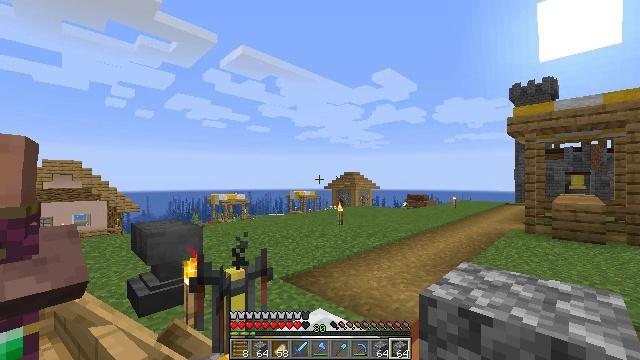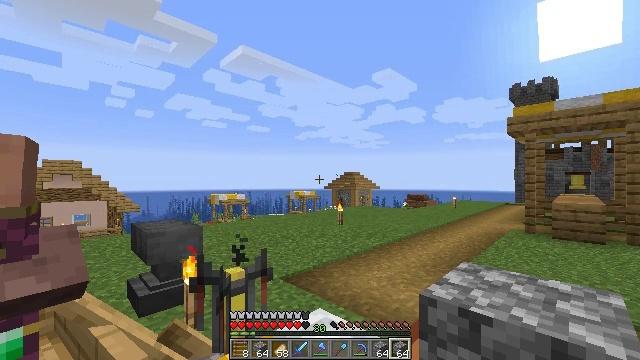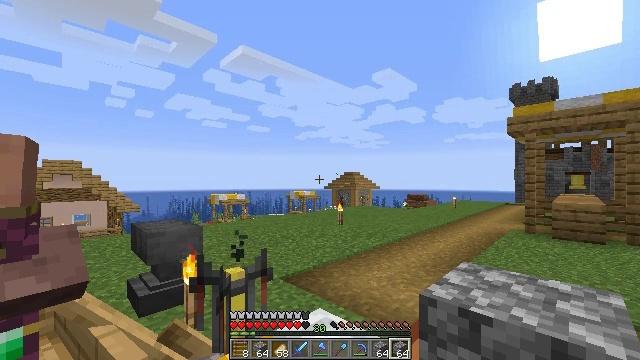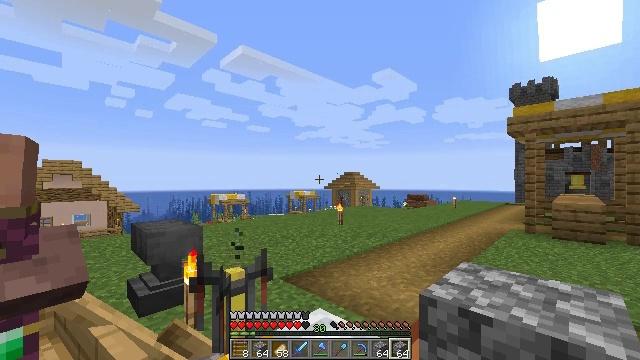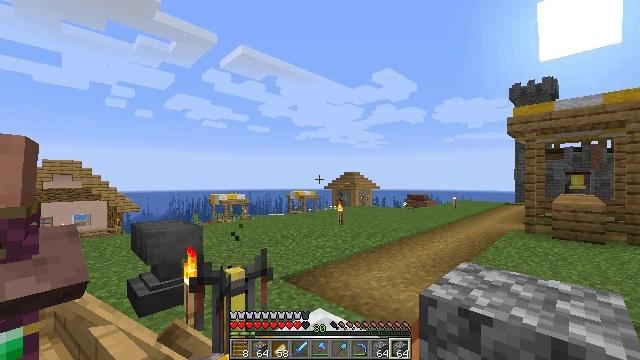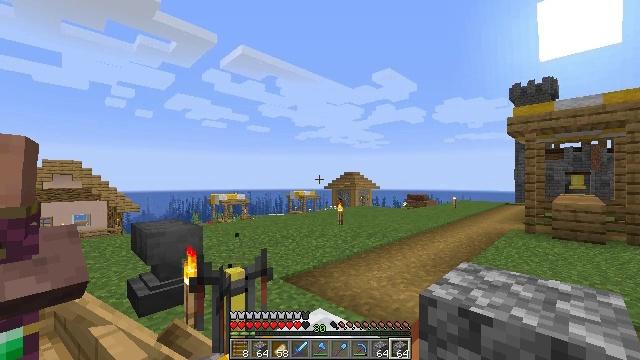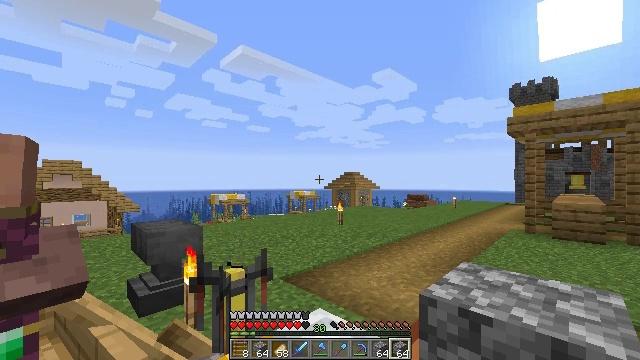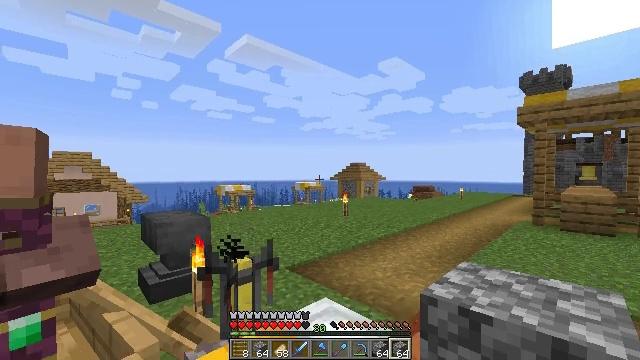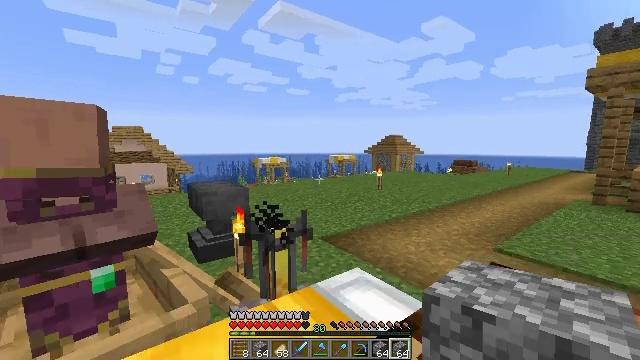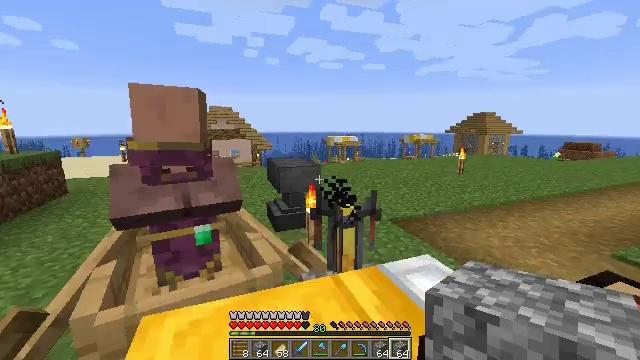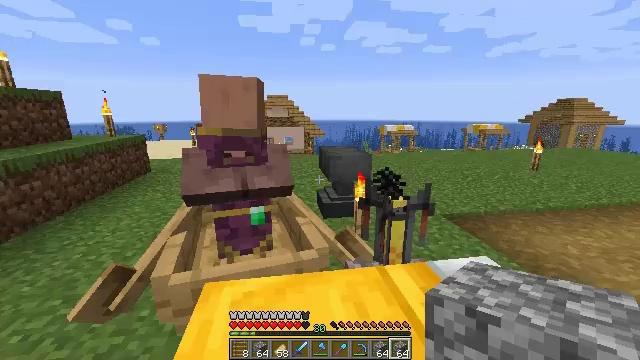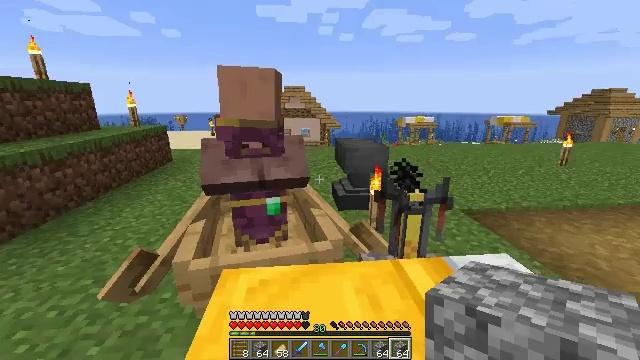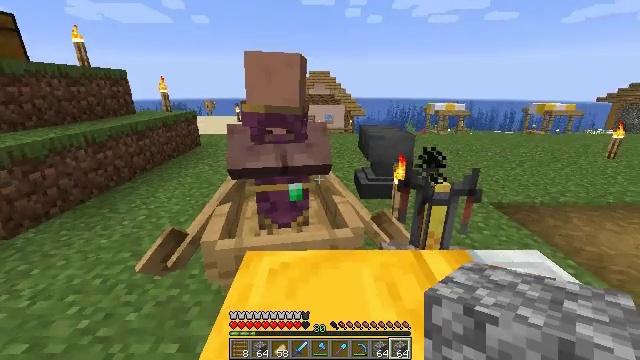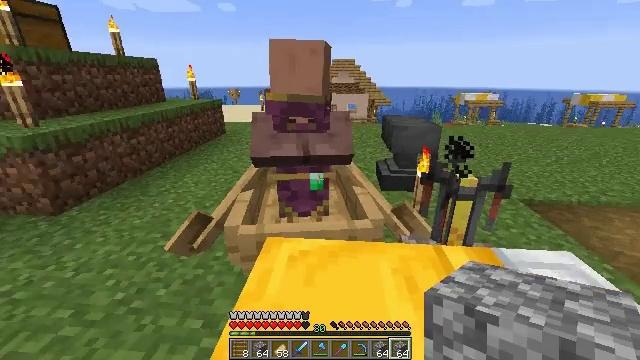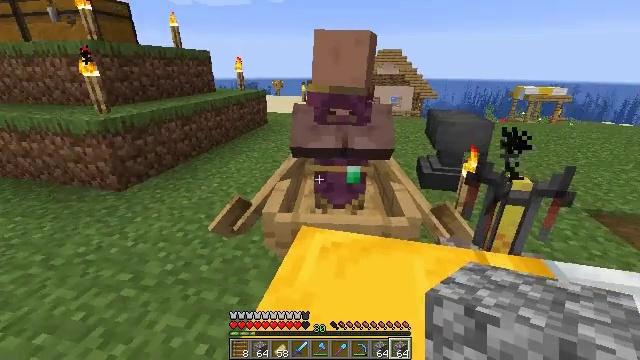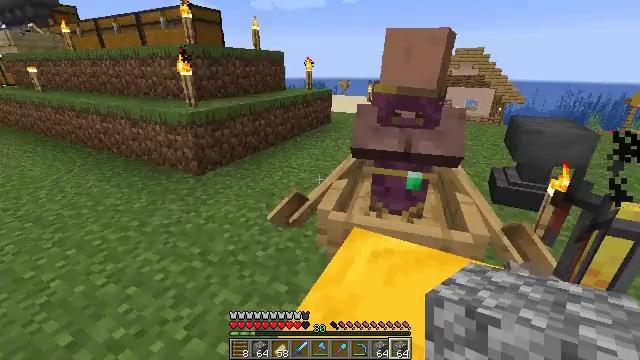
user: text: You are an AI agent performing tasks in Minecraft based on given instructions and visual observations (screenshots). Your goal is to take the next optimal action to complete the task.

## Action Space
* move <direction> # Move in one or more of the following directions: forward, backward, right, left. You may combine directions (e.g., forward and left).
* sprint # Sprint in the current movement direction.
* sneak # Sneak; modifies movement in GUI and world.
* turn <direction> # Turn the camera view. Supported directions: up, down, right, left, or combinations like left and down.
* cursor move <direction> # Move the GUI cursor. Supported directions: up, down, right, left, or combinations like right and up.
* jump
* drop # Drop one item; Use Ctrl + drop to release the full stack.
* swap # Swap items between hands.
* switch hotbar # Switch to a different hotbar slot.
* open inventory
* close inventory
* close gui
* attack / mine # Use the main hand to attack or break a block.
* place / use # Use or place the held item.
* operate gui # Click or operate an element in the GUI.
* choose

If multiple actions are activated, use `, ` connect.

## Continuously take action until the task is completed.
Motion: motion action
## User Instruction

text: Obtain a diamond hoe by crafting it with specific materials.
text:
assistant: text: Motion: no_op
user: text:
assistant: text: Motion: no_op
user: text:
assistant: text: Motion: no_op
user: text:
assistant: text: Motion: no_op
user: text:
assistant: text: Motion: no_op
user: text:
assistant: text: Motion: no_op
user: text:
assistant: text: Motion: turn left and down
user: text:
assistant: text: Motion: turn left and down
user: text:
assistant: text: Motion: turn left and down
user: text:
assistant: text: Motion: turn left and down
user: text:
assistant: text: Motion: turn left and down
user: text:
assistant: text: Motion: turn left and down
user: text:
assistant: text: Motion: turn left and down
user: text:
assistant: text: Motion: turn left and down
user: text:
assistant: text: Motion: turn left
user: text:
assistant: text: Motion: turn left
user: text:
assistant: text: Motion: turn left
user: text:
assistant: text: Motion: no_op
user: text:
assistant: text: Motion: move forward, turn left
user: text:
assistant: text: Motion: move forward, turn left and down
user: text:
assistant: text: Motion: move forward, turn left and down
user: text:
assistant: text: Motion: move forward, turn left
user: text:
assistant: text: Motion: move forward, turn left and up
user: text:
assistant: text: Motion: move forward, sprint, turn left and up
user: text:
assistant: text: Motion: move forward, sprint, turn right and up
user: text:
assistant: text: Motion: move forward, sprint
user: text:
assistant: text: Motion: move forward, sprint
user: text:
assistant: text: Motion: move forward
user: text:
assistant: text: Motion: move forward, sprint
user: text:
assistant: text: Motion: move forward, sprint, turn left and up